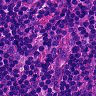
Metastatic tissue present: no